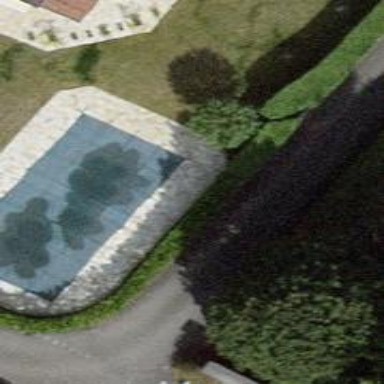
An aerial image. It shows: Swimming pool located in leisure land.